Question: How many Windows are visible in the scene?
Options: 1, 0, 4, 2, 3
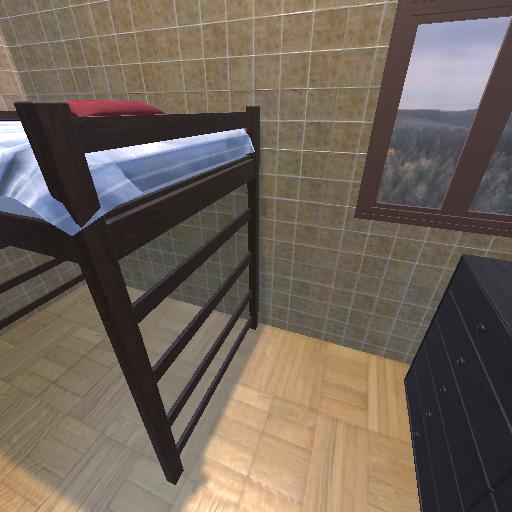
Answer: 1